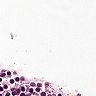
Metastatic tissue present: no